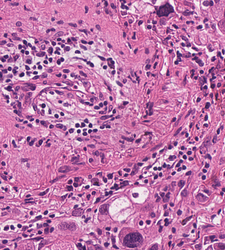
Tumor epithelial tissue: yes
Tumor-associated stroma tissue: yes
Normal tissue: no